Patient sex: F
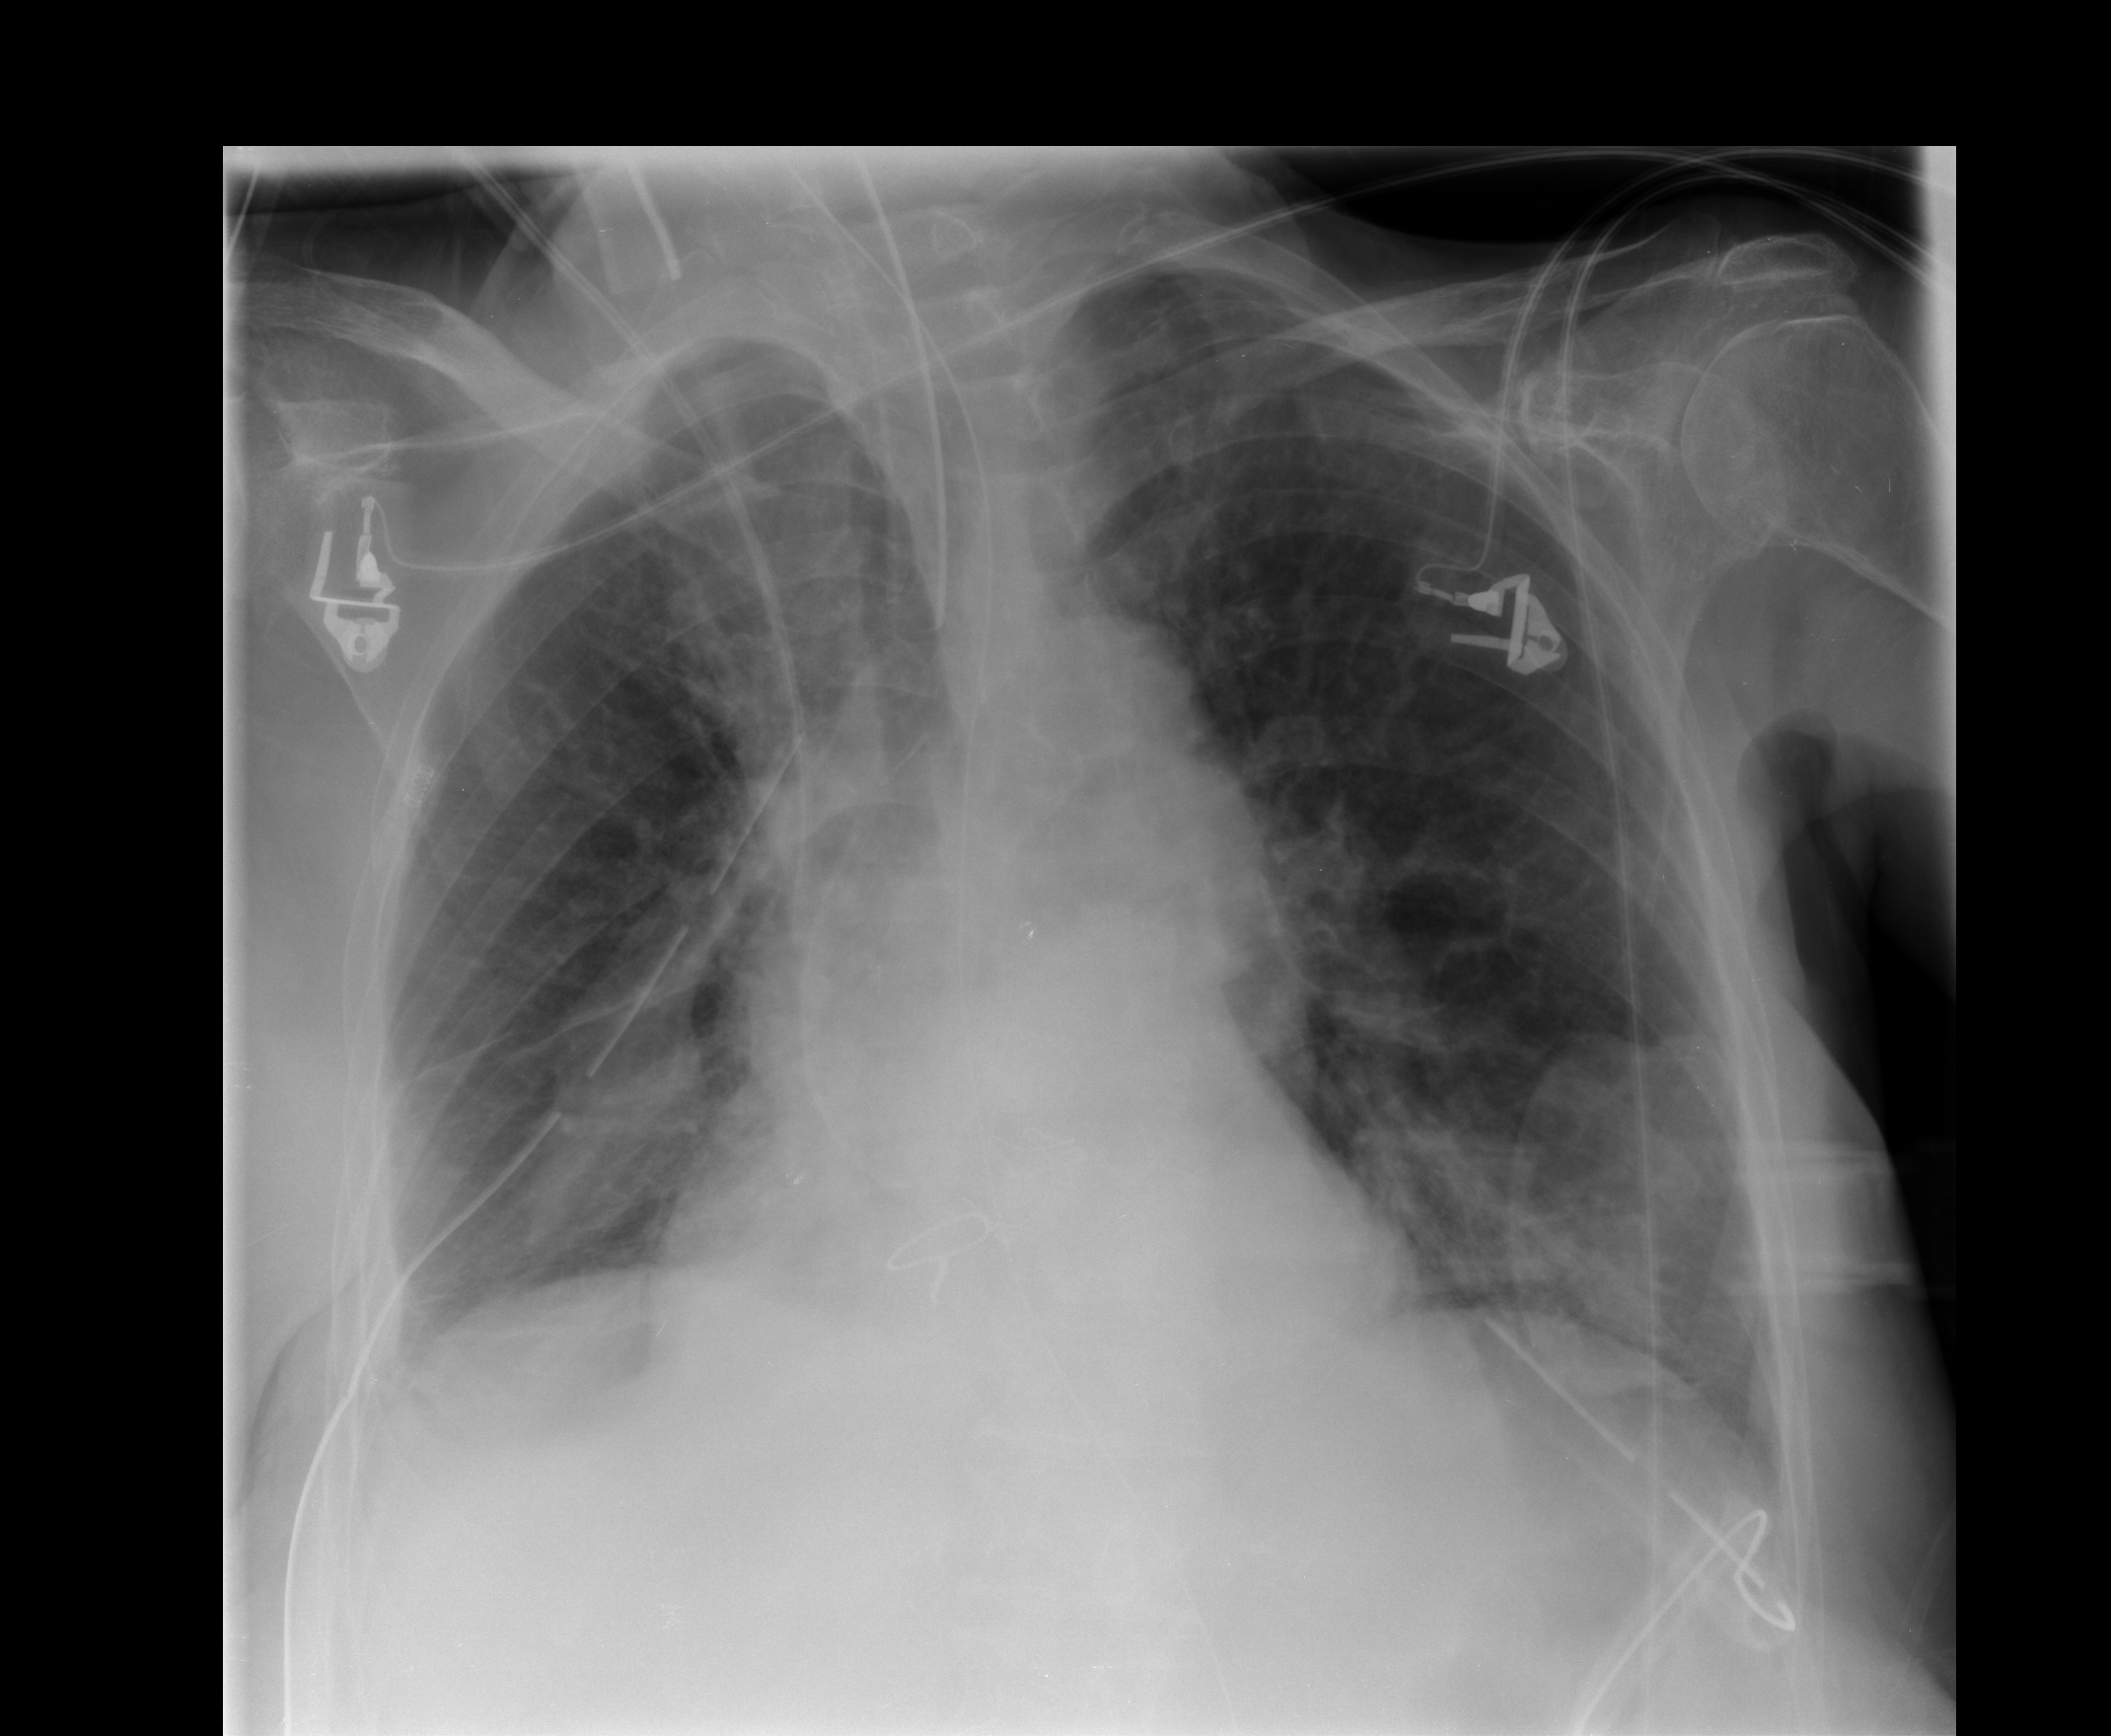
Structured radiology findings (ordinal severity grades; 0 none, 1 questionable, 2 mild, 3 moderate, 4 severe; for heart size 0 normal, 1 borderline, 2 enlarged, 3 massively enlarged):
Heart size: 0
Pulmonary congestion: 2
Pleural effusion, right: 2
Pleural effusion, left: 1
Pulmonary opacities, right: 0
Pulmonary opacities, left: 0
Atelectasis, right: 2
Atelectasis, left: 2